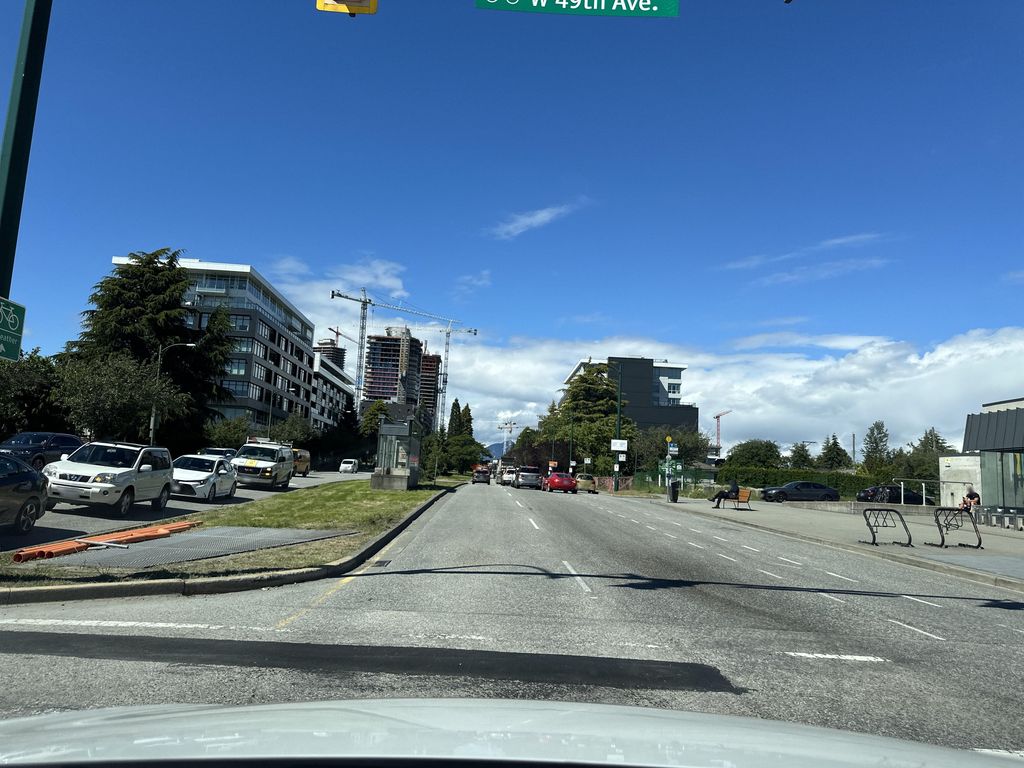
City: vancouver